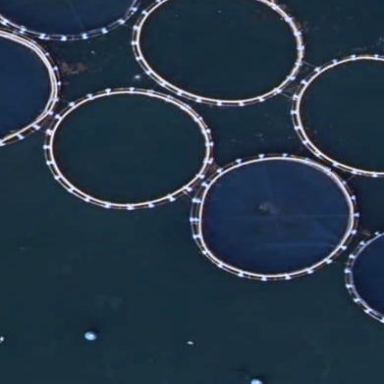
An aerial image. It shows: Man-made mussel raft.